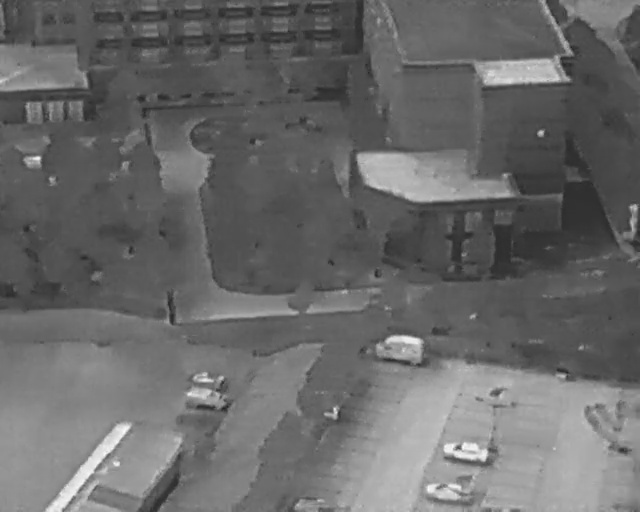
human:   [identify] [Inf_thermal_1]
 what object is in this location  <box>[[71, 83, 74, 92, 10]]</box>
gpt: <ref>1 medium car at the bottom right</ref>

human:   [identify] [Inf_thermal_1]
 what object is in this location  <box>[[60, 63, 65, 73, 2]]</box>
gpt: <ref>1 medium car at the center</ref>